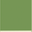
Piece: xx